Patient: sex M, age 46
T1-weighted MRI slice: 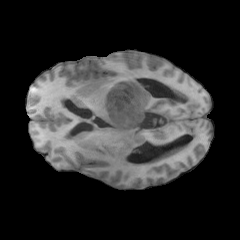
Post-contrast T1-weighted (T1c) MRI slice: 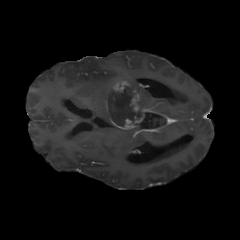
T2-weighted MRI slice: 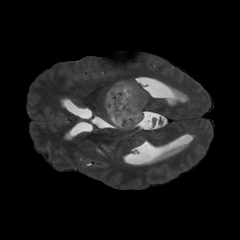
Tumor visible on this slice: yes
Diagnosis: Glioblastoma, IDH-wildtype
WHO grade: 4